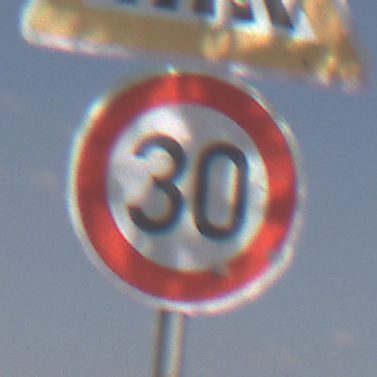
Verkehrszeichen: Geschwindigkeit30
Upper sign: FussgaengerueberwegLinks
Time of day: Midday
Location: Outdoor (Nature)
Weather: PartlyCloudy
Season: NotSpecified
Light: Natural